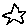
Label: star